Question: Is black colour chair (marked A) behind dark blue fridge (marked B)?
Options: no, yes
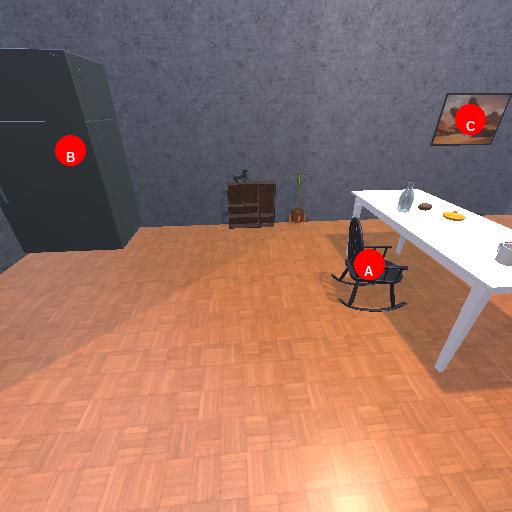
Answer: no